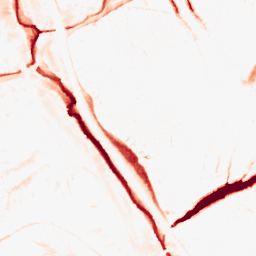
Category: morphological
Decomposition family: tophat
Decomposition parameters: size: 10
mode: black
Upsampling method: sinc_blackman
Upsampling parameters: scale: 4
kernel_size: 8
Upsampling scale: 4